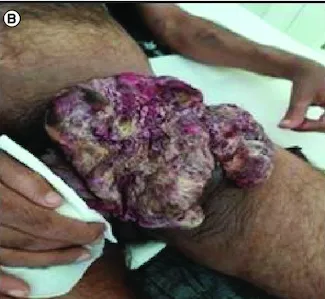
To December 2023.
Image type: medical_photograph (skin_photograph)